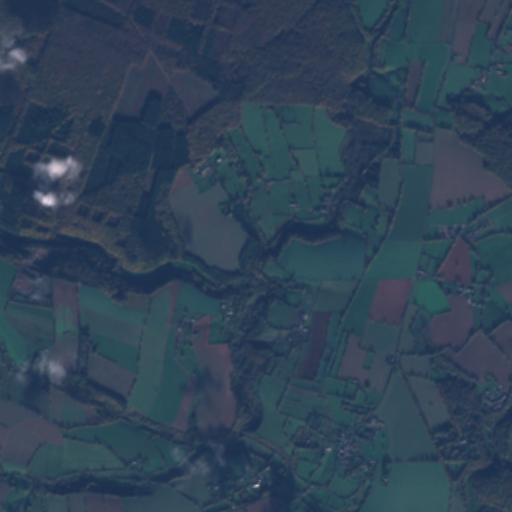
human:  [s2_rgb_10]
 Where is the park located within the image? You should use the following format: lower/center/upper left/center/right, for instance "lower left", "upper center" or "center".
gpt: The park is located in the lower right of the image.
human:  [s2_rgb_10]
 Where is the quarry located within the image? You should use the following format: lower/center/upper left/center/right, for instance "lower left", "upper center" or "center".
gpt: The quarry is located in the center left of the image.
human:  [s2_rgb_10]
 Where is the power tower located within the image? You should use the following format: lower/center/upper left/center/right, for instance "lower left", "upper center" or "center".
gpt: There is no power tower in the image.